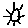
Label: sun